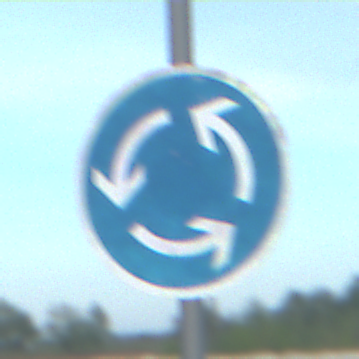
Verkehrszeichen: Kreisverkehr
Umgebung: Outdoor, Beach
Tageszeit: SunriseSunset
Wetter: PartlyCloudy
Licht: Natural
Jahreszeit: NotSpecified
Kontrast: LowContrast